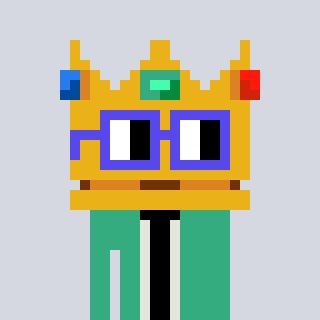
a pixel art character with square blue glasses, a crown-shaped head and a teal-colored body on a cool background